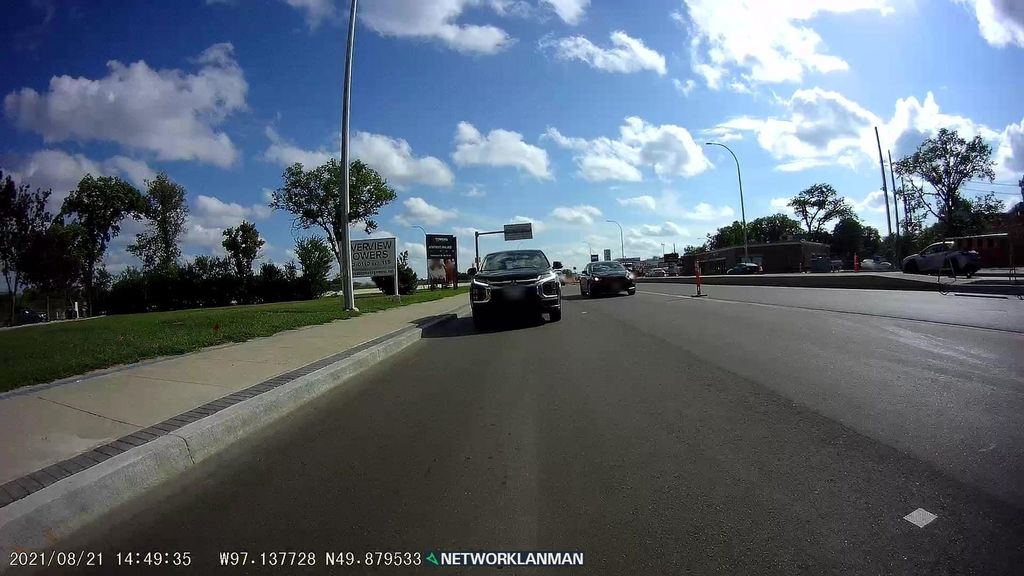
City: winnipeg